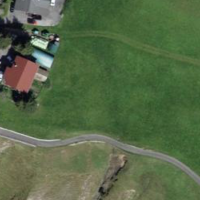
EUNIS habitat code: 24
Species observed at this site:
Streptopelia decaocto
Buteo buteo
Silene dioica
Primula hirsuta